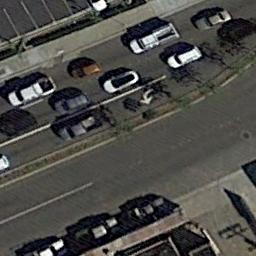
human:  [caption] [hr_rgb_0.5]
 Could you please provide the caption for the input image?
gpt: There are some cars on the freeway .

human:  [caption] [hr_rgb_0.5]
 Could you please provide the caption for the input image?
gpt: There are two big trucks on the highway .

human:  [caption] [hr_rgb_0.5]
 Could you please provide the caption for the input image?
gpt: There are many cars on the freeway .

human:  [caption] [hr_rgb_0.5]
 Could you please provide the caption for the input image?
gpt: The straight freeway has some moving cars .

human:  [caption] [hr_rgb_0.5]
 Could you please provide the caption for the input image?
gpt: There are many cars parked beside the freeway .